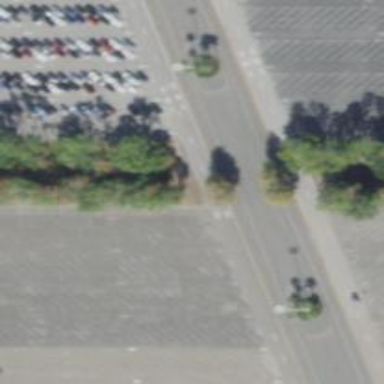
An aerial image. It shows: Designated parking area for trams on service road.